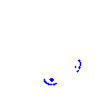
Particle: proton